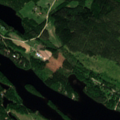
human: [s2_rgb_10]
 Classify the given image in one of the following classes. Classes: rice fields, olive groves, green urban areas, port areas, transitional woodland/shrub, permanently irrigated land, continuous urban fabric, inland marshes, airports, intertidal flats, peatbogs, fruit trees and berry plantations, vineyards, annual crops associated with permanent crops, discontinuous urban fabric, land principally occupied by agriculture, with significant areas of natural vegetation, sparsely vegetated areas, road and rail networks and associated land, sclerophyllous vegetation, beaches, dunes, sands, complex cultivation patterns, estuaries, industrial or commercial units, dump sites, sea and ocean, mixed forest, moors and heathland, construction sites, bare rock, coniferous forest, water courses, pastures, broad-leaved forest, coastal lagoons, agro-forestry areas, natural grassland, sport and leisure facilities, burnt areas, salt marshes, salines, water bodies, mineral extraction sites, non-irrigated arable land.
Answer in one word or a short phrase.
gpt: land principally occupied by agriculture, with significant areas of natural vegetation, coniferous forest, mixed forest, water bodies